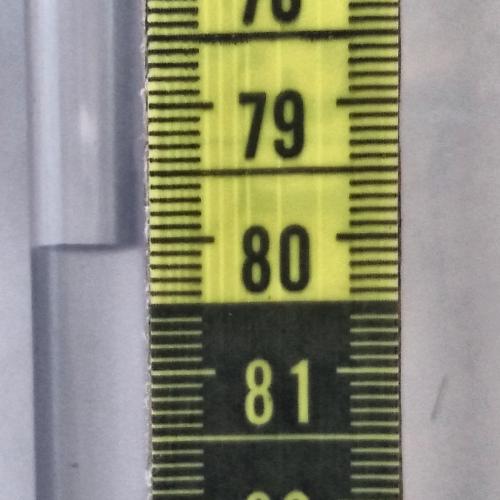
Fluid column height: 80.0 cm